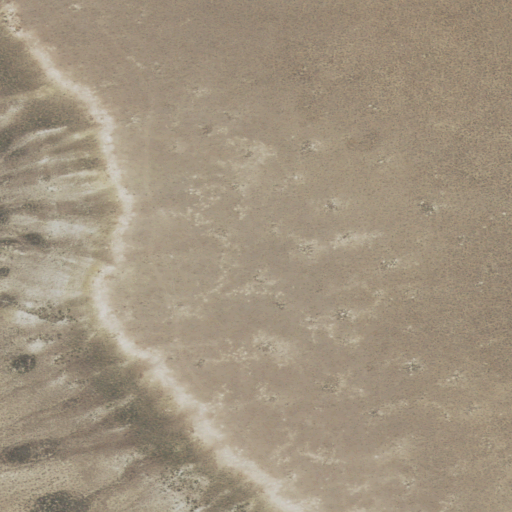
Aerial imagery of cliff(s) in Wyoming named Joe Hay Rim containing only shrub